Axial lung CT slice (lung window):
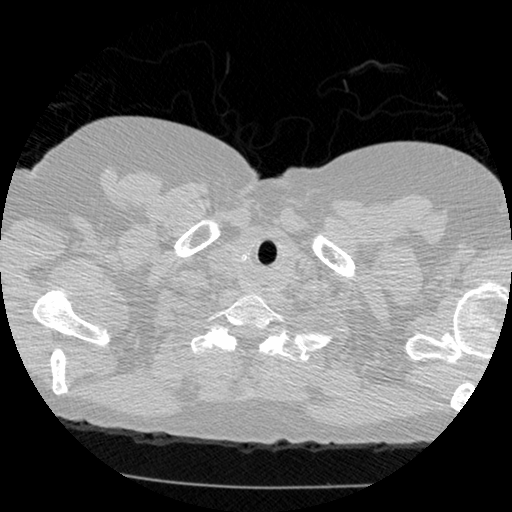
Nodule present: no